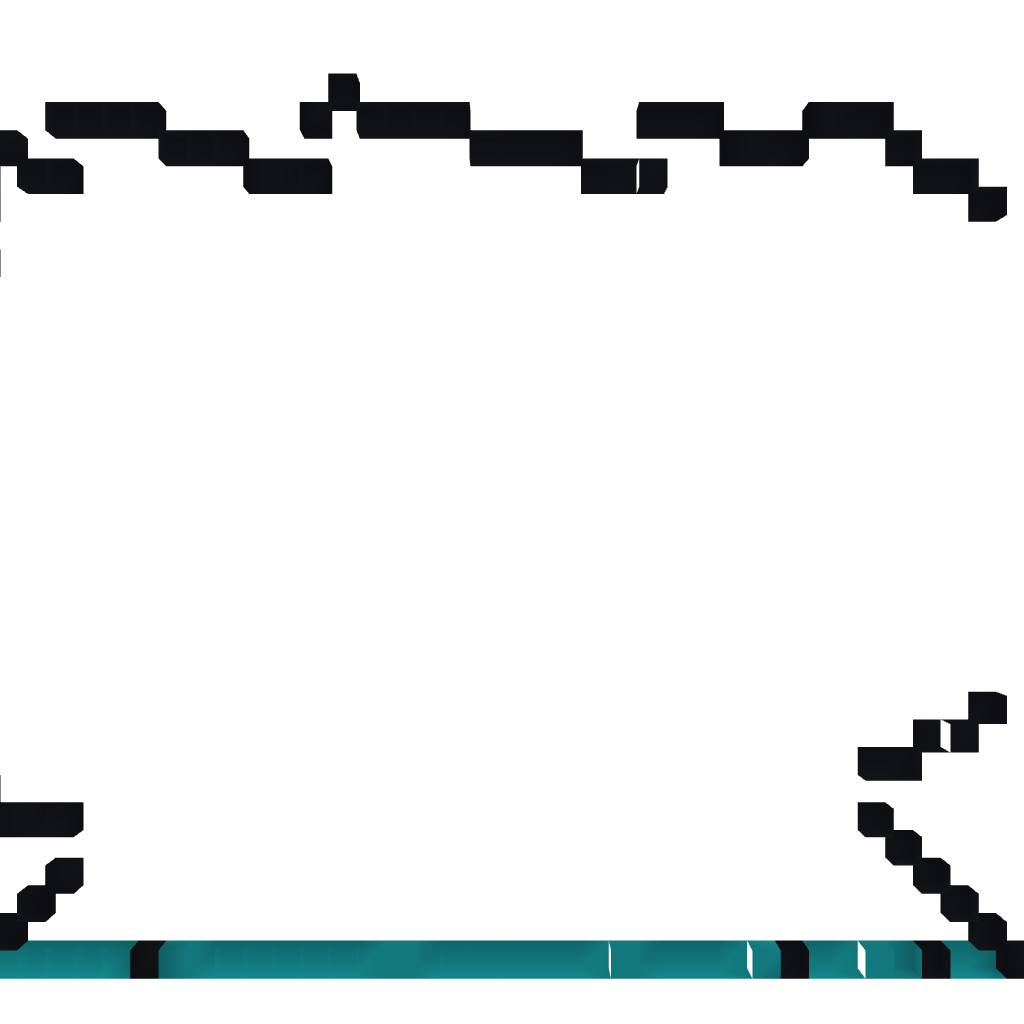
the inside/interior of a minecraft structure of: Brownbiscuitsface